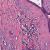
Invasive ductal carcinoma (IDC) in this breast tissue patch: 0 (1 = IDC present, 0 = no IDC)